Question: I'm using bootstrap. Everything is pretty much set, but table.
When I'm seeing my website with smartphone, it shows with responsive design but table looks pretty messy.
All the contents stick out from the edge of table.
What would be the best way to handle this kind of thing?
Anyone has any idea???
Update:

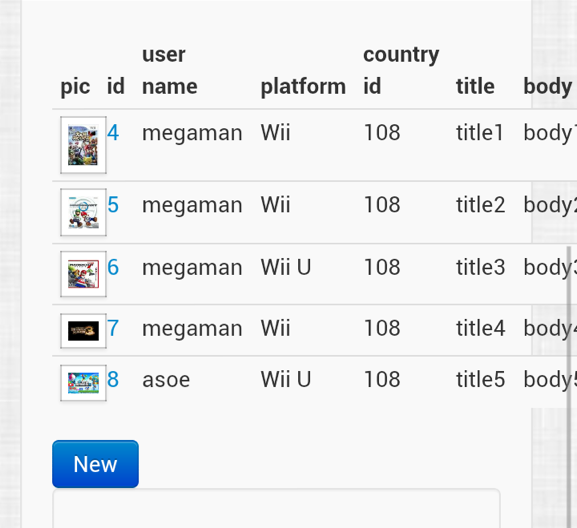
Answer: you need to give it a min-width. This happens all the time. If you look in your browser and make it smaller you can see the same problem when you scroll to the right. The background does not the scrollarea unless it has a width.